Field crop: maize
Growth stage: 1
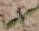
Species: atriplex